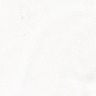
Metastatic tissue present: yes